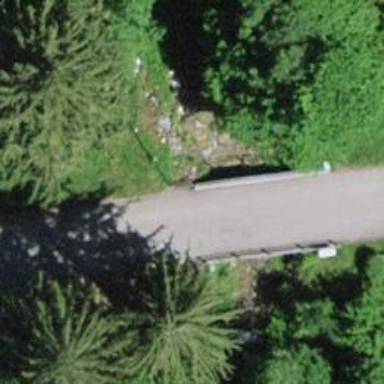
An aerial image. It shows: Residential road with bridge.